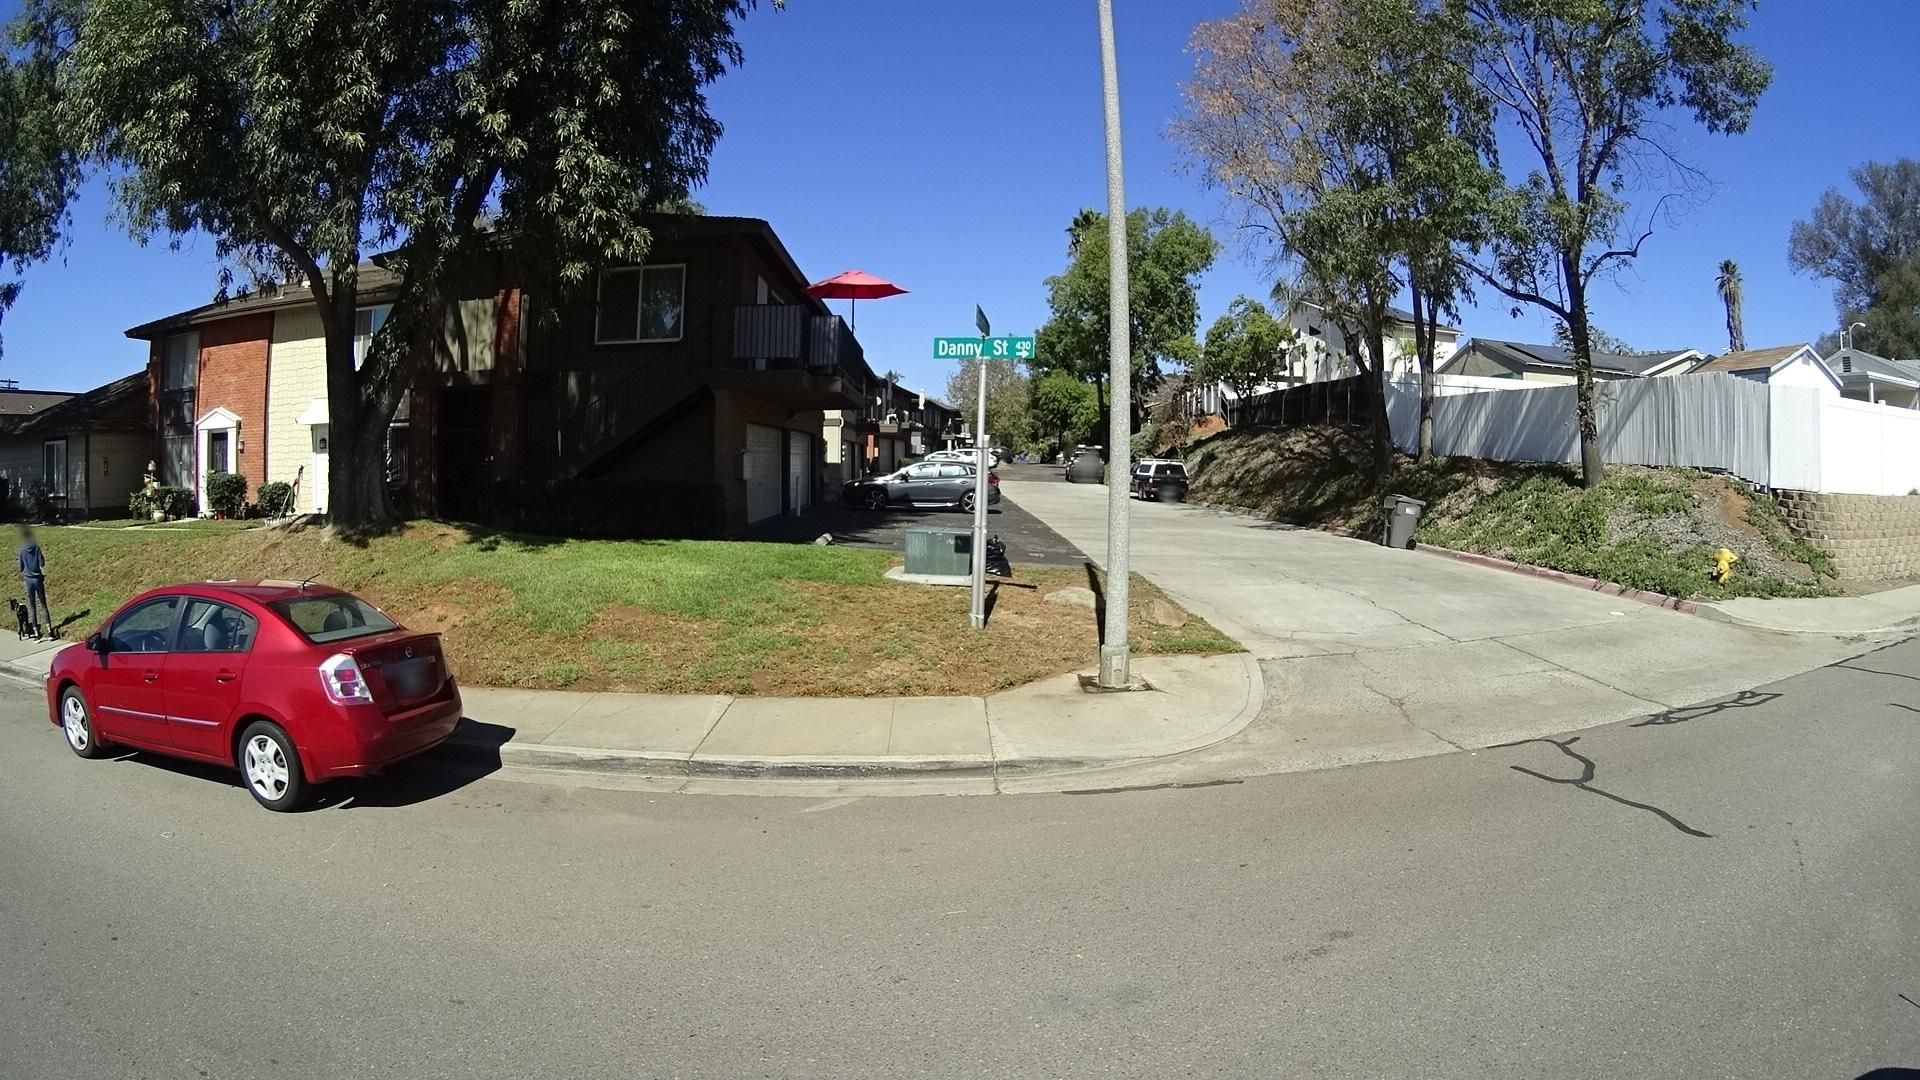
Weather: clear
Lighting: day
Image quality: good
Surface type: cycling surface
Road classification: residential
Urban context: urban centre
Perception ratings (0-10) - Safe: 7.22, Lively: 5.23, Beautiful: 7.22, Boring: 5.61, Depressing: 5.28, Wealthy: 8.4